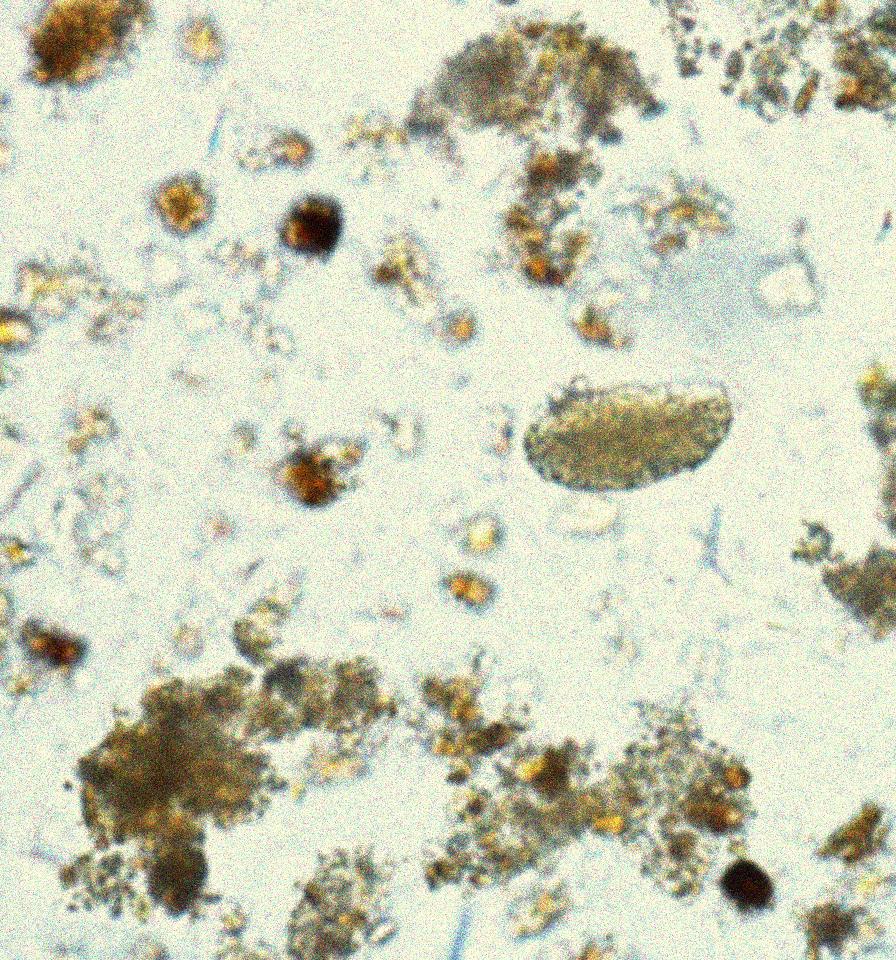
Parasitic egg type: Hookworm egg